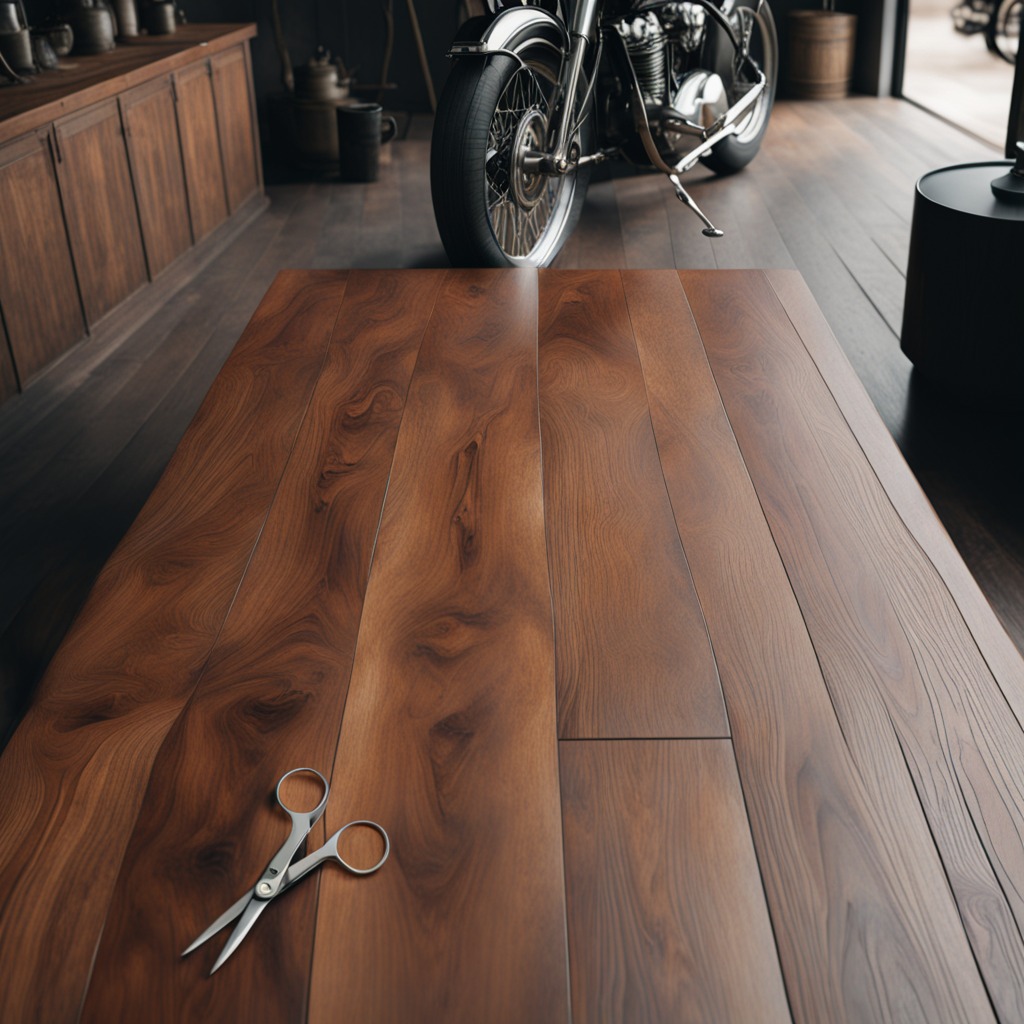
A scissor is lying on the oil-spilled wooden table in a vintage motorcycle garage.